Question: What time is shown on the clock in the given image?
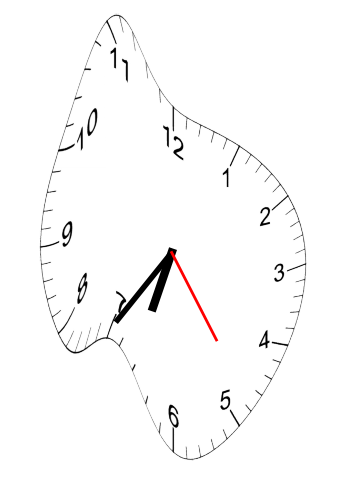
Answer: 06:35:24